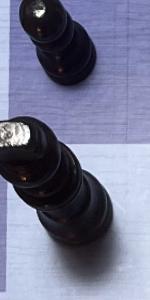
Label: King_Black